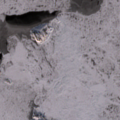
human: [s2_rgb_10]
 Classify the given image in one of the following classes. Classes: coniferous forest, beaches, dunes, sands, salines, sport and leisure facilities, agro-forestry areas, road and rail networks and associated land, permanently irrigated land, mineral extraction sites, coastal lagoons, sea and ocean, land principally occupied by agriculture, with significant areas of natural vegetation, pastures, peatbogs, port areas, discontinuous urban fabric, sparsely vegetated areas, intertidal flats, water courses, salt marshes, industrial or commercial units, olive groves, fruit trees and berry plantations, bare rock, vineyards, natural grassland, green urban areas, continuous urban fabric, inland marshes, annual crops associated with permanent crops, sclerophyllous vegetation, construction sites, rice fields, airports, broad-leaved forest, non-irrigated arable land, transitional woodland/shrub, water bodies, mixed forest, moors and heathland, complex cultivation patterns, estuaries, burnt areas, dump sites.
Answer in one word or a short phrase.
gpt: sea and ocean